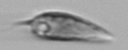
Label: Prorocentrum_triestinum